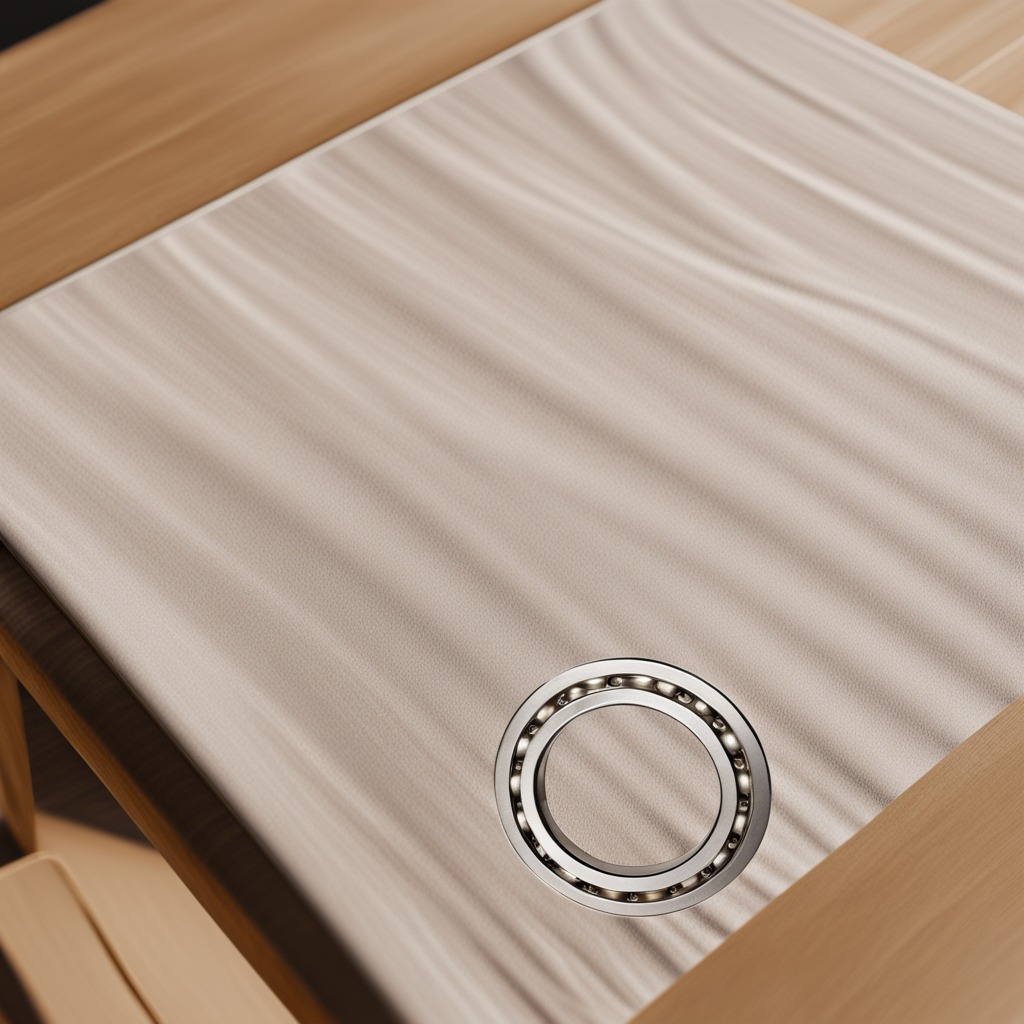
A metal ball bearing is lying on a wooden table in an outdoor workshop during daytime bright natural light soft shadows worn but beneath the cloth.